Question: I've created a site where I built a 3-level drop-down menu. Everything is working great in every browser I've tested in so far except for IE8. In IE8, when you hover over the highest level buttons, the drop-down menus appear. When you mouse over any secondary pages that have children under then, the menus SHOULD appear to the right of the parent page, and it does this in Chrome, Firefox, Safari, and IE9+.
I was hoping someone could take a look at the site and let me know if you've got any ideas.
<URL>
Hover over "Who We Are" and "Our Team" should have a tertiary level menu, but it does not display in IE8.
Here is the CSS that displays the tertiary level menu:
'''
#mainNavContainer .sub-menu li:hover > div > .sub-menu {
display: block;
}
'''
And here is the menu code (trimmed down since you wouldn't need the entire menu for this). Sorry for the large amount of classes, but it is a Wordpress menu.
'''
<div id="mainNavContainer">
<div class="menu-main-menu-container">
<ul id="menu-main-menu" class="menu">
<li id="menu-item-72" class="menu-item menu-item-type-post_type menu-item-object-page menu-item-first has_children menu-item-72">
<a href="/who-we-are/">Who We Are</a>
<div class="sub-menu-container">
<ul class="sub-menu">
<li id="menu-item-73" class="menu-item menu-item-type-post_type menu-item-object-page menu-item-73">
<a href="/who-we-are/our-story/">Our Story</a>
</li>
<li id="menu-item-74" class="menu-item menu-item-type-post_type menu-item-object-page has_children menu-item-74">
<a href="/who-we-are/our-team/">Our Team</a>
<div class="sub-menu-container">
<ul class="sub-menu">
<li id="menu-item-75" class="menu-item menu-item-type-post_type menu-item-object-page menu-item-75">
<a href="/who-we-are/our-team/executive-team/">Executive Team</a>
</li>
<li id="menu-item-76" class="menu-item menu-item-type-post_type menu-item-object-page menu-item-76">
<a href="/who-we-are/our-team/leadership-team/">Leadership Team</a>
</li>
</ul>
</div>
</li>
</ul>
</div>
</li>
</ul>
</div>
</div>
'''
Here is a screenshot of what is happening. The blue box is generated from the Dev Tools in IE8, indicating that the browser does know where the sub-menu should be, but it does not display when I hover over Our Team.

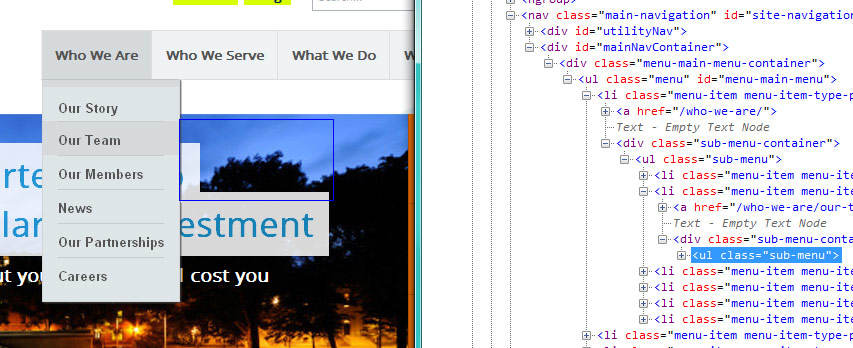
Answer: This CSS was line was causing the error:
'''
filter:progid:DXImageTransform.Microsoft.Shadow(strength=2, direction=135, color=#444444);
'''
When I viewed the site in IE8's dev tools, that line read as follows:
'''
filter:progid:DXImageTransform.Microsoft.Shadow(strength=2, direction=135, color=#444444); BORDER-LEFT: #d5d5d5 1px solid
'''
Now that I've made changes to this, I cannot get the full list to come back, but originally many other styles besides the BORDER-LEFT appears in the filter line.
I'm unsure what in the filter was causing the error, but we decided to nix the drop shadow for ie8 or older users, and so removing the filter line fixed everything.